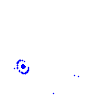
Particle: electron